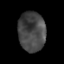
Tissue: lung
Cell type: Epithelial cells
Senescence score: 0.24
Nuclear area (px): 1053
Mean DAPI intensity: 70.755